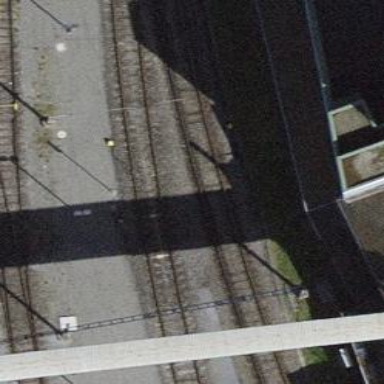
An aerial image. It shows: Siding railway track with electrified contact line.